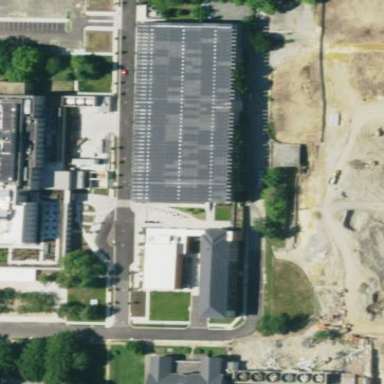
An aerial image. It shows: Multi-storey parking building.